Question: [
In the second for loop I need to keep the value of 's' same if the if statement is true. So, I decreased the value of 's', so that when it is incremented in the next step, it remains same. But it doesn't work. Why?
I give two arrays, say 3,2,1 and 1,2,3. I need to change the first array to second and calculate time needed. This I do by checking the first element. If same, then move to the next, else push the first element to the end, and the rest of the elements to one position above and repeat the process. Every time I push an element to the end I increment the value of 'time'.
The code works fine with [3,2,1] and [1,2,3], but when it comes to the example in the image it keeps on running.
'''
import java.util.*;
public class Monkon {
public static void main(String[] args) {
Scanner scn = new Scanner(System.in);
System.out.println("Enter the number of test cases");
int t = Integer.parseInt(scn.nextLine());
int[][] p = new int[t][2];
int[] a = new int[t];
int[] b = new int[t];
int time = 0;
for (int s = 1; s <= t; s++) {
a[s - 1] = p[s - 1][0] = scn.nextInt();
b[s - 1] = p[s - 1][1] = scn.nextInt();
}
for (int s = 1; s <= t; s++) {
int c = a[s - 1];
if (b[s - 1] != a[s - 1]) {
for (int y = s; y < t; y++) {
a[y - 1] = a[y];
}
a[t - 1] = c;
time++;
s = s - 1;
} else
time++;
}
System.out.println(time);
}
}
'''
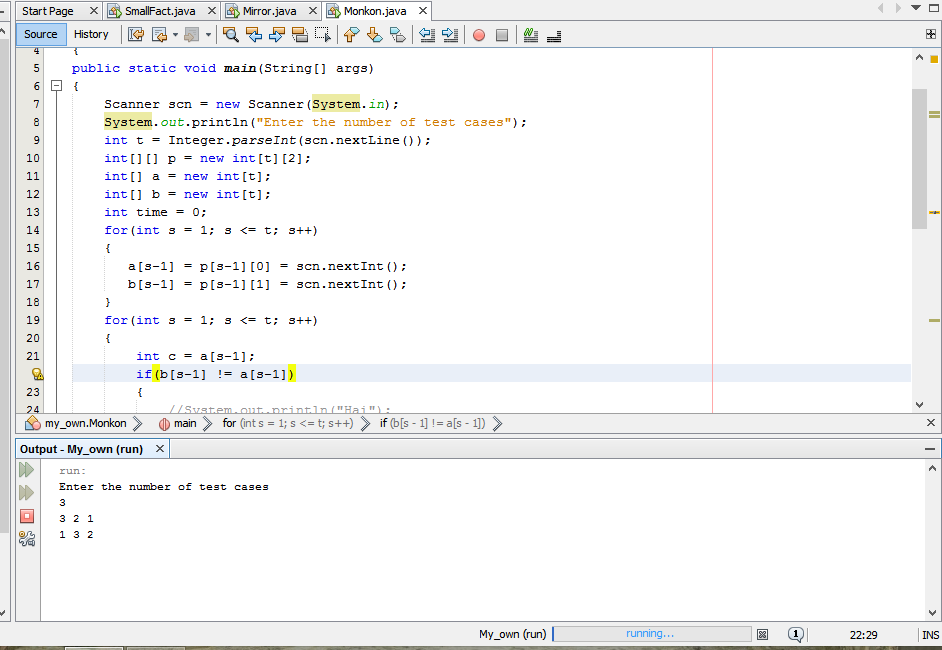
Answer: The problem with your code is, it will go in to infinite loop if you can not convert your 1st array in to the second array by the operation you have defined and that is the problem you are facing.
If you consider your example like '{3,2,1}' and '{1,2,3}' it terminates well and gives output.
If you give array like '{1,2,3}' and '{1,2,4}' it will go in to infinite loop as it is not possible convert first array into second array by any number of operations.
I think you are also reading the input incorrectly. I ran your program and you can see a screenshot <URL>.
In the input '{3,3,1,2,3,1,2}' the first '3' is the input for number of elements (test cases in your program terminology).
In the remaining input alternate numbers will go into same array, because you are reading the input like
'''
a[s - 1] = p[s - 1][0] = scn.nextInt();
b[s - 1] = p[s - 1][1] = scn.nextInt();
'''
in the remaining {,1,,3,,2}, the numbers which are bold will go in to first array - '{3,1,2}' and the other numbers will go in to second array - '{1,3,2}'.
This input gives '5' as answer.
To keep the things simple, I suggest you to replace
'''
for (int s = 1; s <= t; s++) {
a[s - 1] = p[s - 1][0] = scn.nextInt();
b[s - 1] = p[s - 1][1] = scn.nextInt();
}
'''
with
'''
for (int s = 1; s <= t; s++) {
a[s - 1] = p[s - 1][0] = scn.nextInt();
}
for (int s = 1; s <= t; s++) {
b[s - 1] = p[s - 1][1] = scn.nextInt();
}
'''